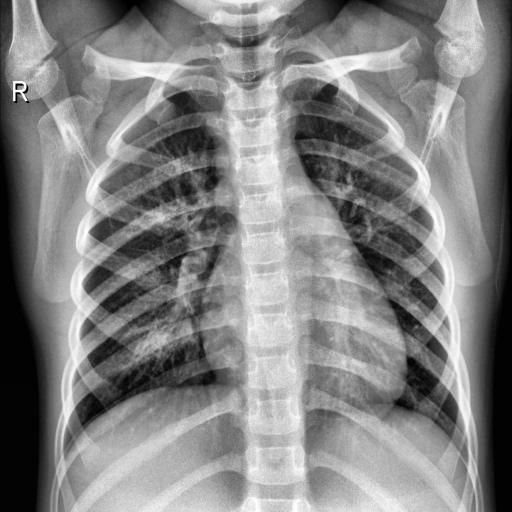
Finding: NORMAL